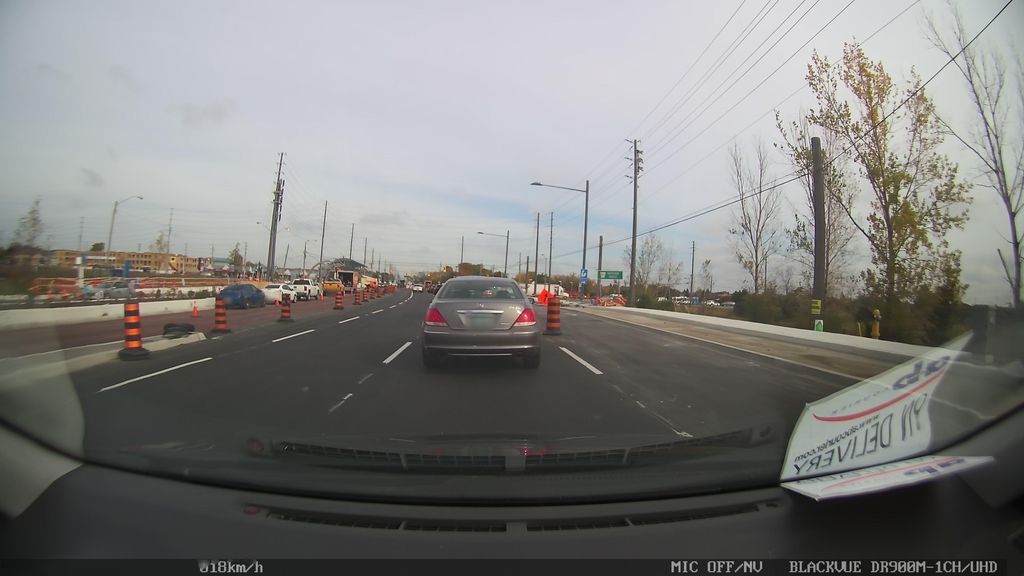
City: toronto